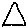
Label: triangle